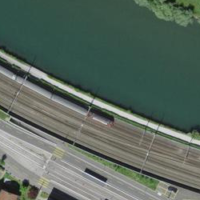
EUNIS habitat code: 15
Species observed at this site:
Vespula germanica
Aythya fuligula
Echium vulgare